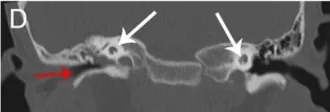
(D) Soft tissue shadow in the right middle ear (red arrow). Cochlear hypoplasia on both sides (white arrows). Axial view. HRCT, high-resolution computed tomography.
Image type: radiology (ct)